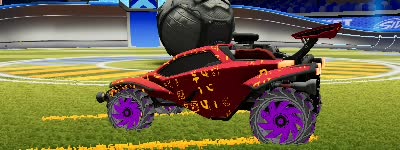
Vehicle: octane